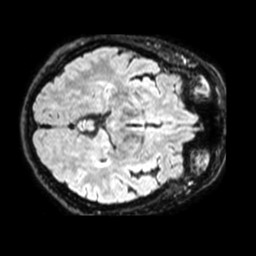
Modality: FLAIR
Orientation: axial
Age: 63
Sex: female
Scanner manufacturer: philips
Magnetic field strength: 1.5 T
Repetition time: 4.8 s
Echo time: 0.3376 s